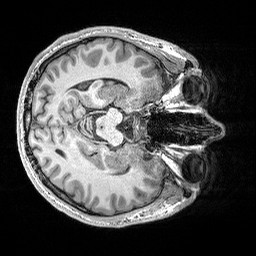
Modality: T1w
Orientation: axial
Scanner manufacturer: siemens
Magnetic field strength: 3 T
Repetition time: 2.3 s
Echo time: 0.00298 s